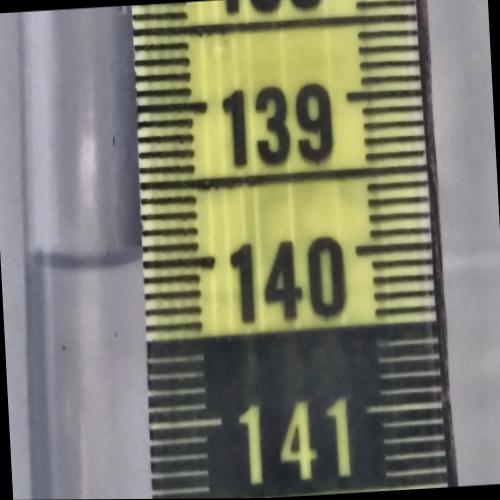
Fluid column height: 140.0 cm